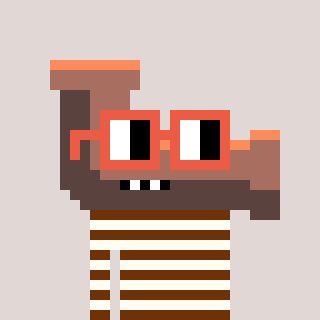
a pixel art character with square orange glasses, a pipe-shaped head and a grayscale-colored body on a warm background